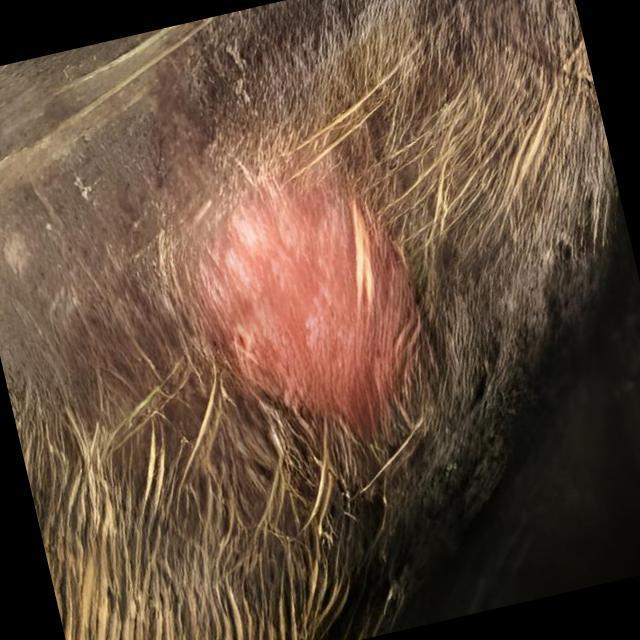
Canine dermatitis — inflammation of the skin presenting with erythema, pruritus, papules, and excoriation. May be allergic, contact, or atopic in origin.